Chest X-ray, PA view. Patient: 53 years old, sex M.
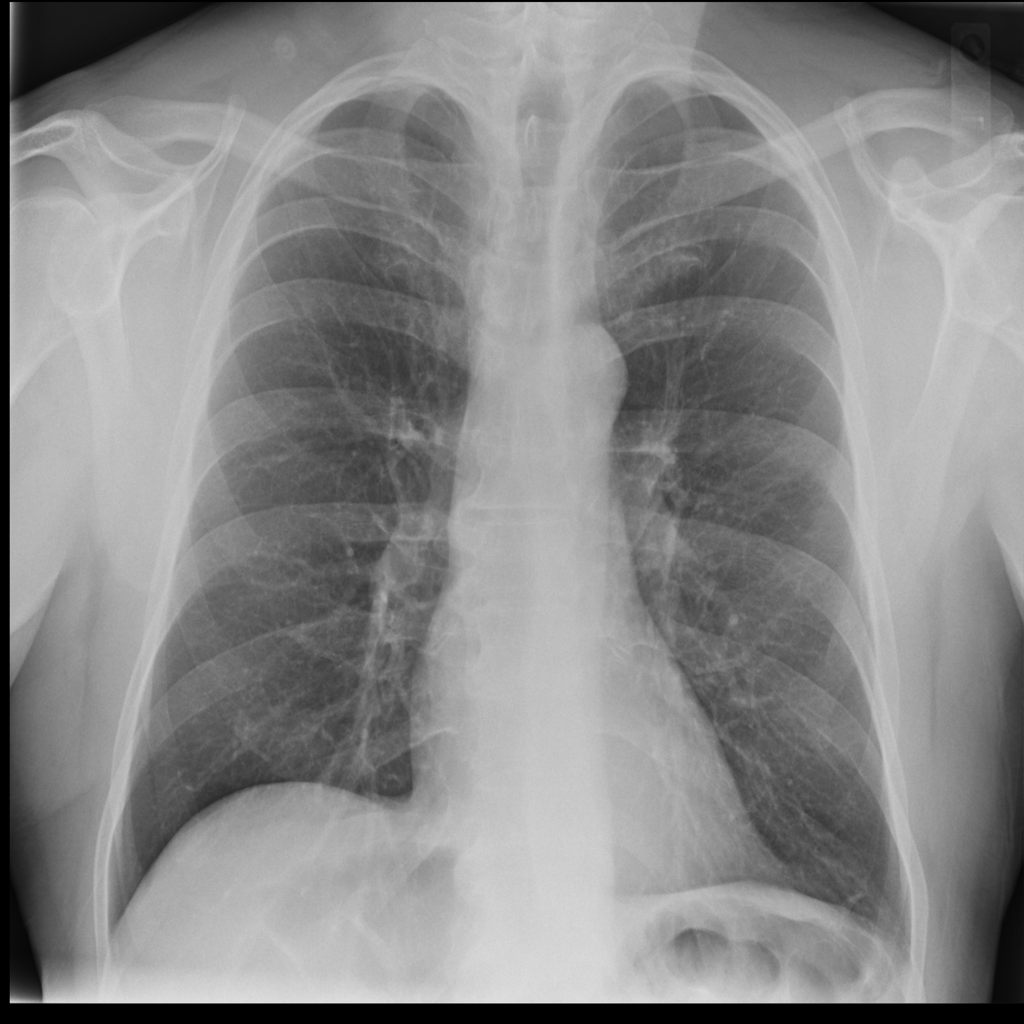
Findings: Atelectasis